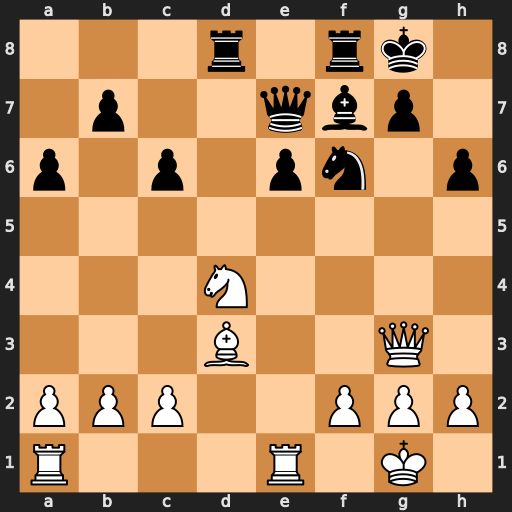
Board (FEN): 3r1rk1/1p2qbp1/p1p1pn1p/8/3N4/3B2Q1/PPP2PPP/R3R1K1
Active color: w
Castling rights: -
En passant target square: -
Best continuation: Nf5 exf5 Rxe7